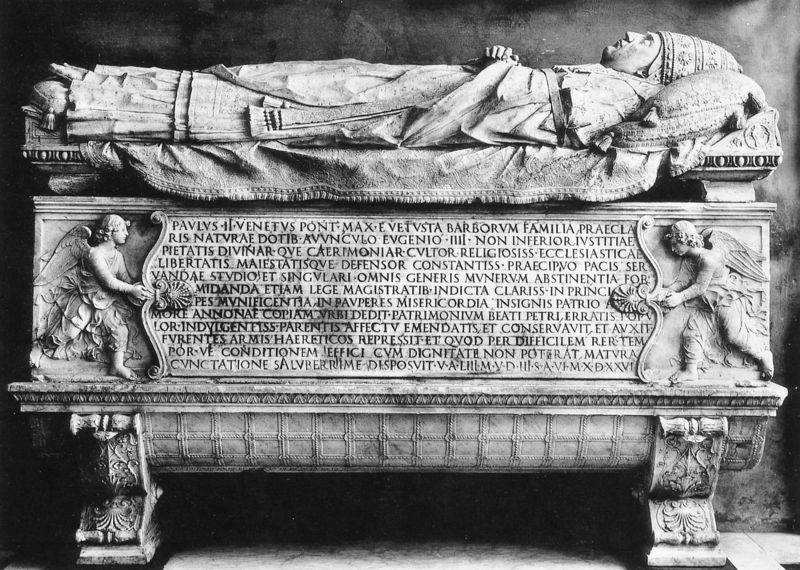
Titel: Sarkophag mit Papstfigur vom Grabmal Papst Pauls II.
Künstler: Giovanni Dalmata
Standort: Rom, S. Pietro (EU - I - Latium)
Schlagwörter: flügel, mann, marmor, halten, stein, tod, tot, hände, gewand, decke, engel, skulptur, füße, schrift, bogen, kissen, papst, tafel, inschrift, bett, liegend, foto, schwarzweiß, text, sarg, grab, mitra, grabmal, latein, lateinisch, sarkophag, küße